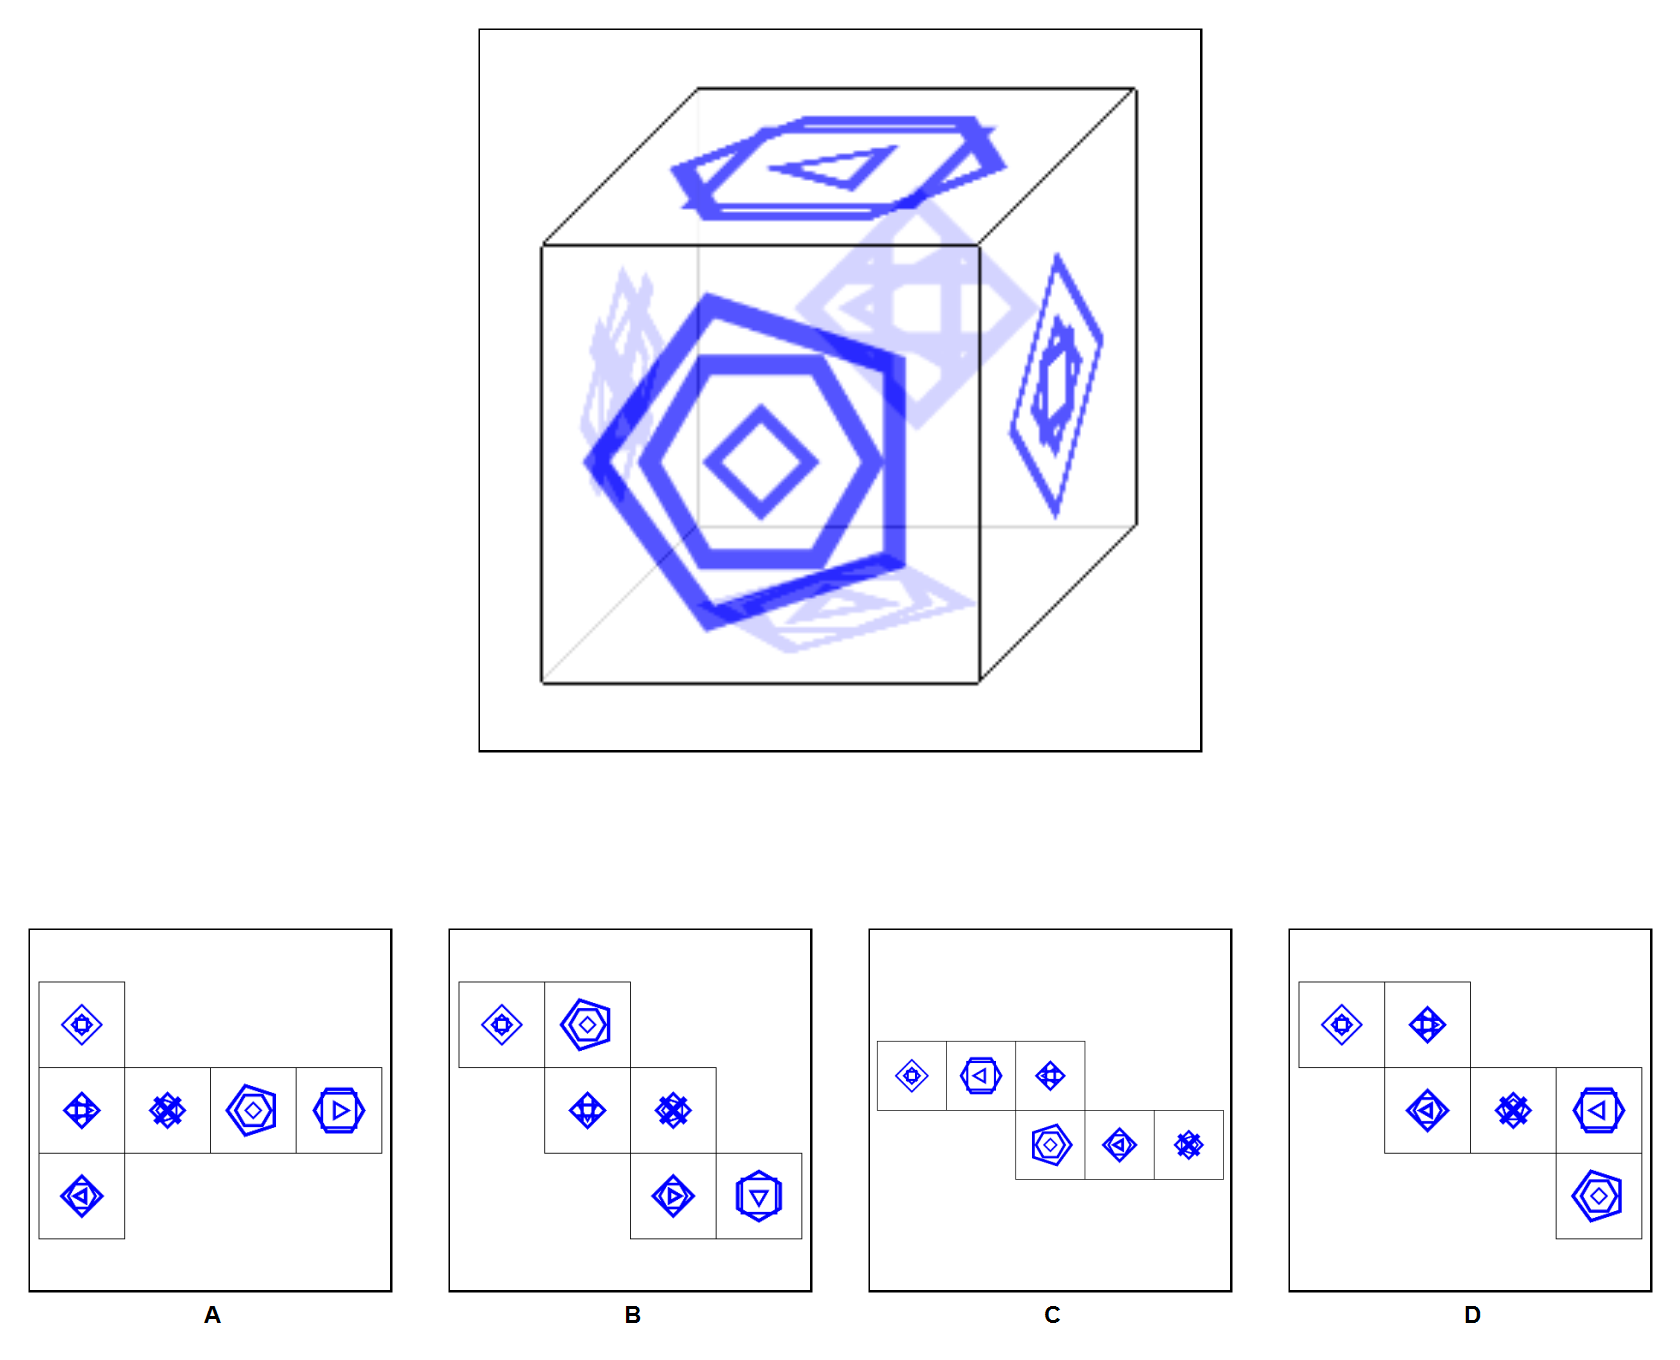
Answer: D